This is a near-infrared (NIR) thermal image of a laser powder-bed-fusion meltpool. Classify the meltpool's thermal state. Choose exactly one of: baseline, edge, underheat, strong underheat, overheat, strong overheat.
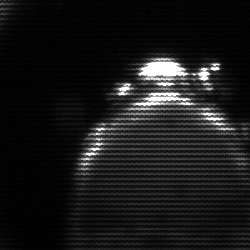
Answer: edge